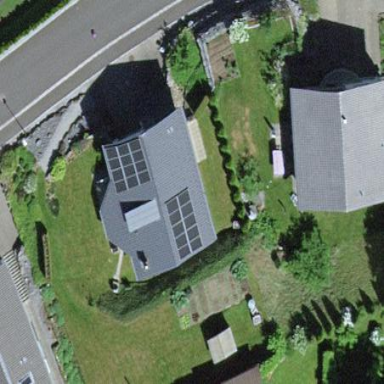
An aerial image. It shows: Simple and straightforward house.